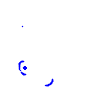
Particle: pion